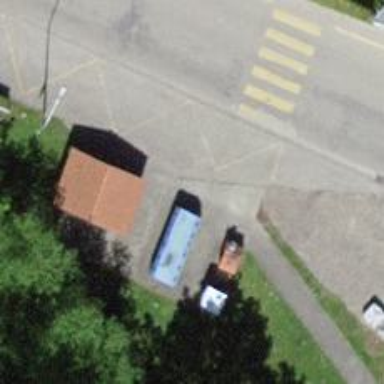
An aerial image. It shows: Recycling container in the area designated for recycling.